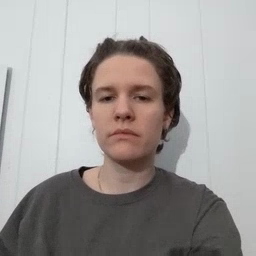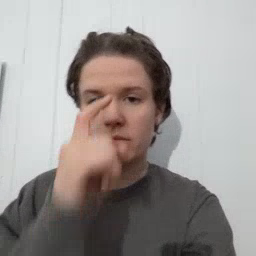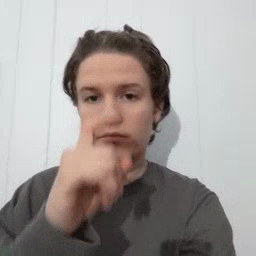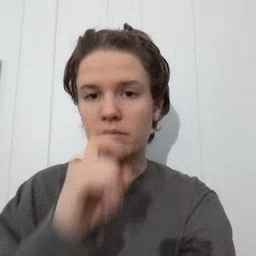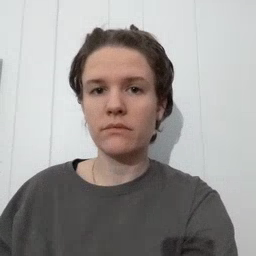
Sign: doll